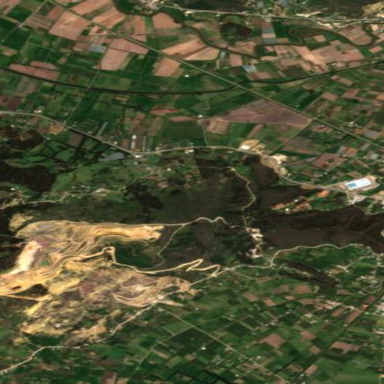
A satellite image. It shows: Quarry area.